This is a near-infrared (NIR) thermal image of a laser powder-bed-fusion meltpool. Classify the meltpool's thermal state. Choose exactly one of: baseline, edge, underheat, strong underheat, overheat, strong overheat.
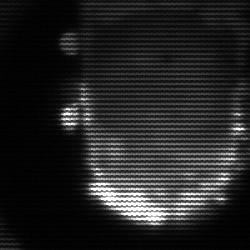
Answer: baseline